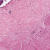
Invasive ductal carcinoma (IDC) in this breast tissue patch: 0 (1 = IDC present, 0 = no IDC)